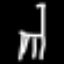
Label: chair